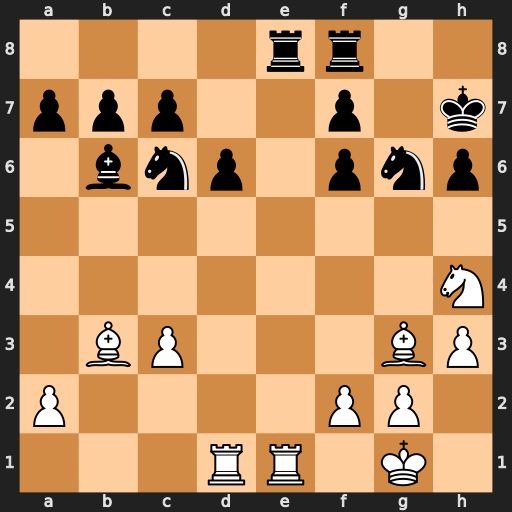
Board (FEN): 4rr2/ppp2p1k/1bnp1pnp/8/7N/1BP3BP/P4PP1/3RR1K1
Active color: w
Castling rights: -
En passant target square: -
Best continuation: Rxe8 Rxe8 Bxf7 Nxh4 Bxe8